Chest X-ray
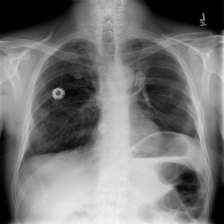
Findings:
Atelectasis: negative
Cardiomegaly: negative
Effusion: negative
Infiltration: negative
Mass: negative
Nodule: negative
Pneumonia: negative
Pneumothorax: negative
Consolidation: negative
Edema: negative
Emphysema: negative
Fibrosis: negative
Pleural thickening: negative
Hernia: negative